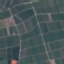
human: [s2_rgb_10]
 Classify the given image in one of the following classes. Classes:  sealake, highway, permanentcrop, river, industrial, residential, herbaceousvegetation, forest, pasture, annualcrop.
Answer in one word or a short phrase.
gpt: PermanentCrop